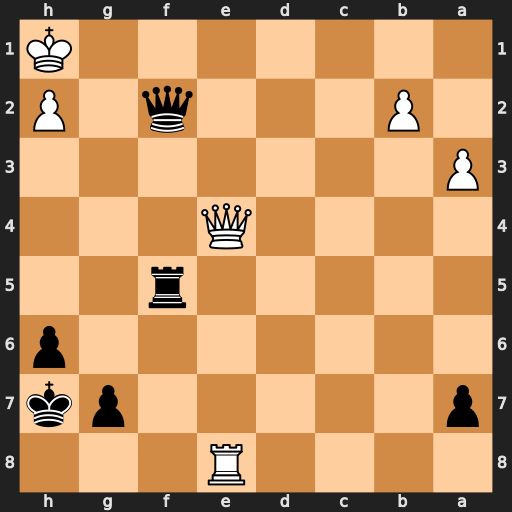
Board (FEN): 4R3/p5pk/7p/5r2/4Q3/P7/1P3q1P/7K
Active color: b
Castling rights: -
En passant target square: -
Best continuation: Qf1#